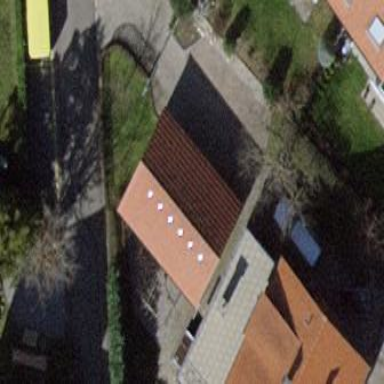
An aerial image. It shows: Building with gabled roof.